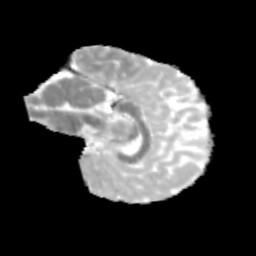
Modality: MD
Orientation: sagittal
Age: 10
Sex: male
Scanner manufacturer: siemens
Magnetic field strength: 3 T
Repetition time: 3.8 s
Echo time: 0.07 s